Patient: sex F, age 65
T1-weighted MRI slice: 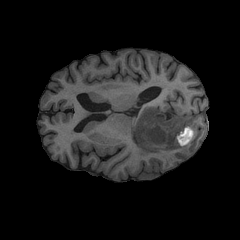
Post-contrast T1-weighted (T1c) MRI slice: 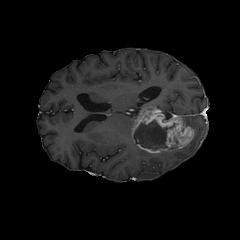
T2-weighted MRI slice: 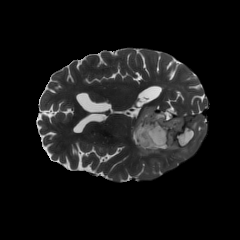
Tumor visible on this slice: yes
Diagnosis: Glioblastoma, IDH-wildtype
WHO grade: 4